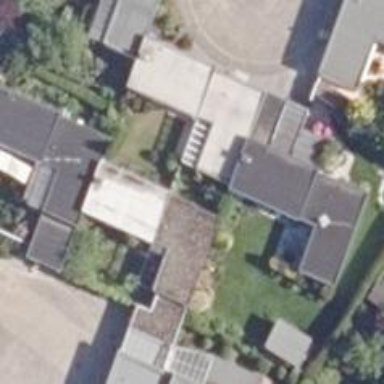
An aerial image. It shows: House with flat roof.